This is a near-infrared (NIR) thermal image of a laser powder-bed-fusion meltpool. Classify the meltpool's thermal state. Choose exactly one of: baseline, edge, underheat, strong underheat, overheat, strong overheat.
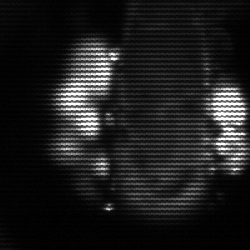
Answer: strong underheat